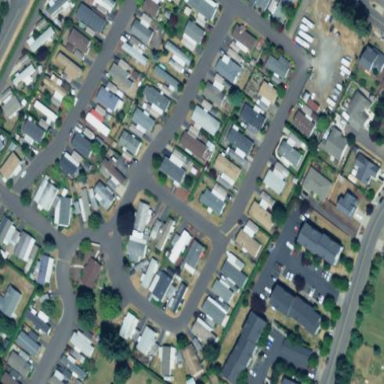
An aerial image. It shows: Residential area known as trailer park.